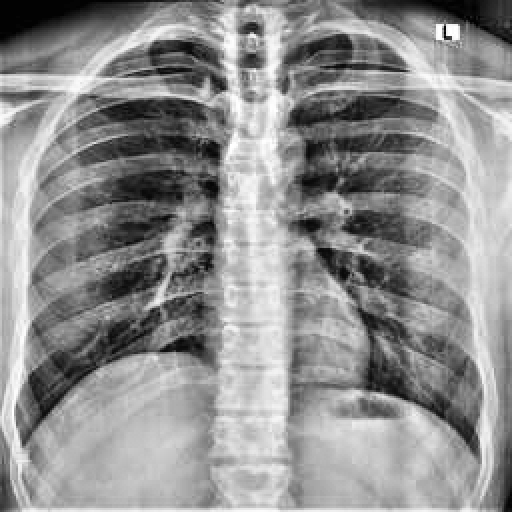
Finding: NORMAL